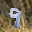
Label: 9